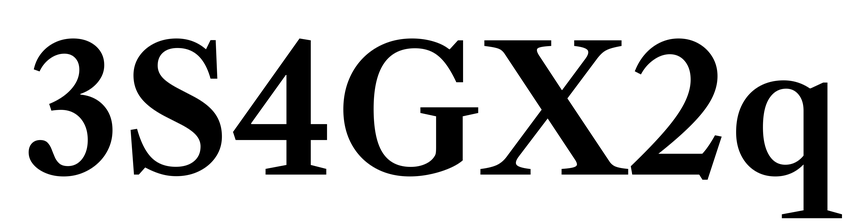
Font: LibreCaslonText_SemiBold